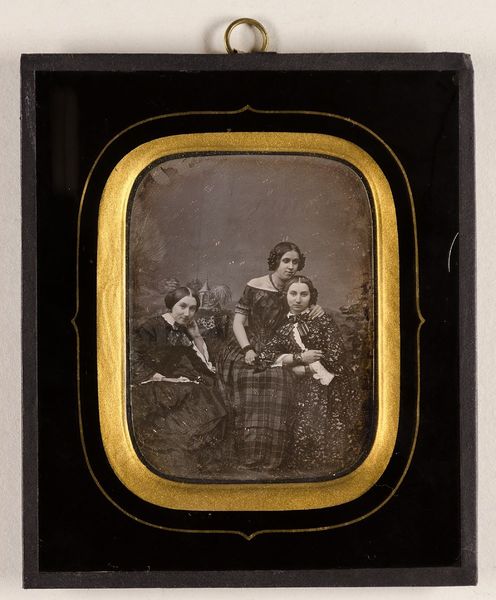
Titel: Elisabeth Hertz (geb. 1837, verh. mit Dr. Hotte), Lulu Wilm (geb. 1837, verh. mit Herrn Totenhaupt), Emma Hertz (geb. 1835, verh. mit Dr. Bartels) (v.l.n.r.), 13. März 1853
Künstler: Johann Anton Völlner
Standort: Hamburg
Institution: Museum für Kunst und Gewerbe Hamburg
Schlagwörter: frau, gruppenportrait, portrait, figur, foto, fotografie, photographie, photo, lichtbild, daguerreotypie, bildwerke, angewandte und bildende kunst, hessische systematik, porträt, mädchen, porträtfotografie, porträtphotographie, gruppenporträt